Question:
I have the above table and I am trying to run a query wherein I want to show all records where MSTRNMBR (second field) has more than one unique customer.
So in the above snapshot, only MstrNmbr = '97869' has two different custNmbr.
I am trying with the below query but I am doing something wrong. Can anyone please suggest how to get above result I am looking for.
'''
SELECT MSTRNUMB,SUM(1),CUSTNMBR
FROM SOP30200
WHERE 2 >= 2 group by MSTRNUMB,CUSTNMBR
'''
Basically I don't want to group on custnmbr but only on MSTRNMBR field.
Sorry if it is a basic question.
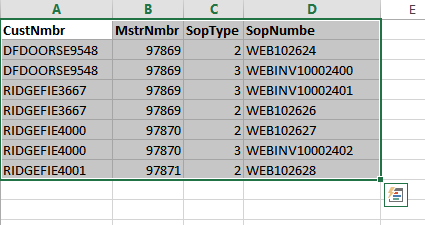
Answer: Here is the query to get all MSTRNUMB with more than two distinct CUSTNMBR and also get a comma separated list of all the CUSTNMBR
'''
Select MSTRNUMB,
STUFF(
(SELECT ',' + CUSTNMBR FROM SOP30200
FOR XML PATH('')),
1, 1, '') AS Output
from SOP30200
group by MSTRNUMB
HAVING COUNT(DISTINCT CUSTNMBR) > 1
'''
If you want to see all CUSTNMBR associated with such MSTRNUMB then you can use below sql
'''
SELECT *
FROM SOP30200
WHERE MSTRNUMB IN (
SELECT MSTRNUMB
FROM SOP30200
group by MSTRNUMB
HAVING COUNT(DISTINCT CUSTNMBR) > 1
)
'''